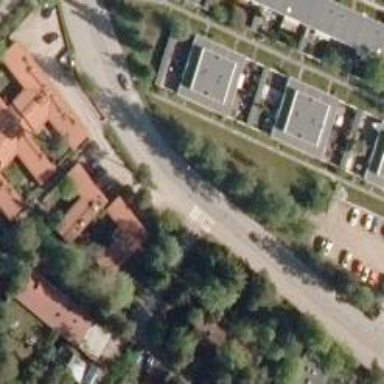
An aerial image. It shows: Road with "give way" sign.